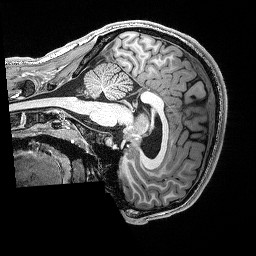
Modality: T1w
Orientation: sagittal
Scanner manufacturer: siemens
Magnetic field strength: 3 T
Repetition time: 2.53 s
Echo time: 0.0033 s